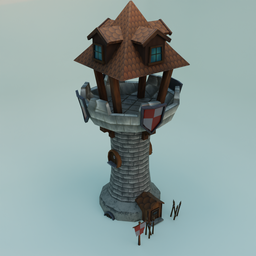
Label: architecture